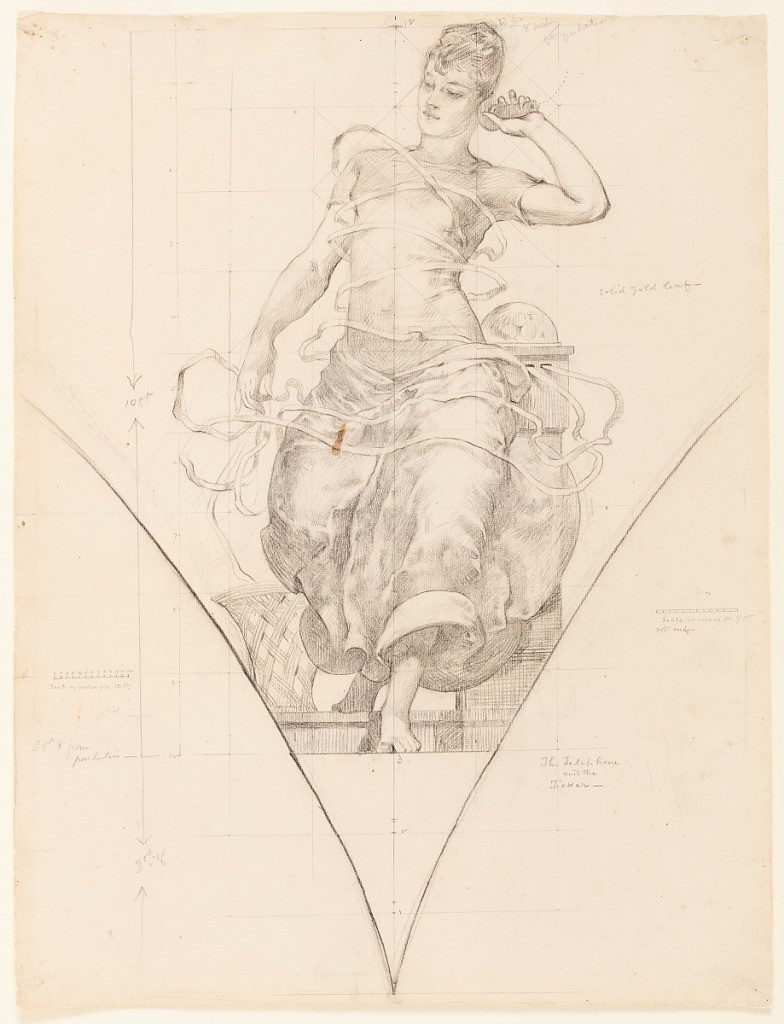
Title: The Telephone and the Ticker, Study for "Electricity as Applied to Commerce," Manufactures and Liberal Arts Building, World's Columbian Exposition, Chicago, IL
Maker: J. Carroll Beckwith, American, 1852–1917
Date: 1892
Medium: Black chalk, graphite on off-white laid paper
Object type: Drawing
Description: Outline of a pendentive with draped female figure. The figure's left arm is raised, holding a telephone receiver to her ear. In the background, a ticker, from which come two strands of tape wrap around the figure and end in the basket to the left. The composition is scaled and marked for transfering the image. Squared for enlargement.